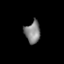
Tissue: prostate
Cell type: Fibroblasts
Senescence score: 0.7137
Nuclear area (px): 335
Mean DAPI intensity: 127.752